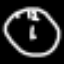
Label: clock